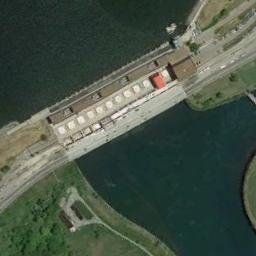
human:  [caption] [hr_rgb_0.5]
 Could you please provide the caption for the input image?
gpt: There is a bridge with some cars over the river next to many trees .

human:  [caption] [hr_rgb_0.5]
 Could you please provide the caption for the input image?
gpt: A bridge built on a dark blue river and the lawn on one side of the river .

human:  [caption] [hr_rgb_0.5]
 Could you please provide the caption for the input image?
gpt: A bridge under construction is connected to the land on both sides of the turquoise water  There are many containers on the bridge .

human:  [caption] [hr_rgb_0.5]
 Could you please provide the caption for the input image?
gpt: On one side of the river, There are farmland  And on the other side, There are settlements .

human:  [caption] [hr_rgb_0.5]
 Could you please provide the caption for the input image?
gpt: Many trees are around the bridge .